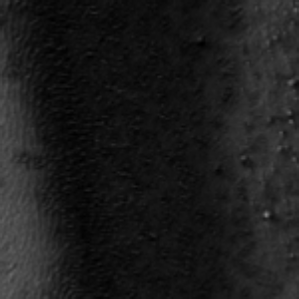
Label: frost